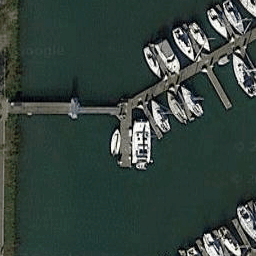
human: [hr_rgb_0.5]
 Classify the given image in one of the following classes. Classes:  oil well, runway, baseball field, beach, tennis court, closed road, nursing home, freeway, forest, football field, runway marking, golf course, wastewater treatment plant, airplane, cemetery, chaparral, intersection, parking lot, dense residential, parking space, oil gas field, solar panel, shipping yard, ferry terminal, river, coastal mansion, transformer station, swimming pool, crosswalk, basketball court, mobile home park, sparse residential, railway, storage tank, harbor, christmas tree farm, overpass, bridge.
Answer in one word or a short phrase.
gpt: harbor